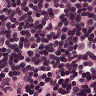
Metastatic tissue present: no